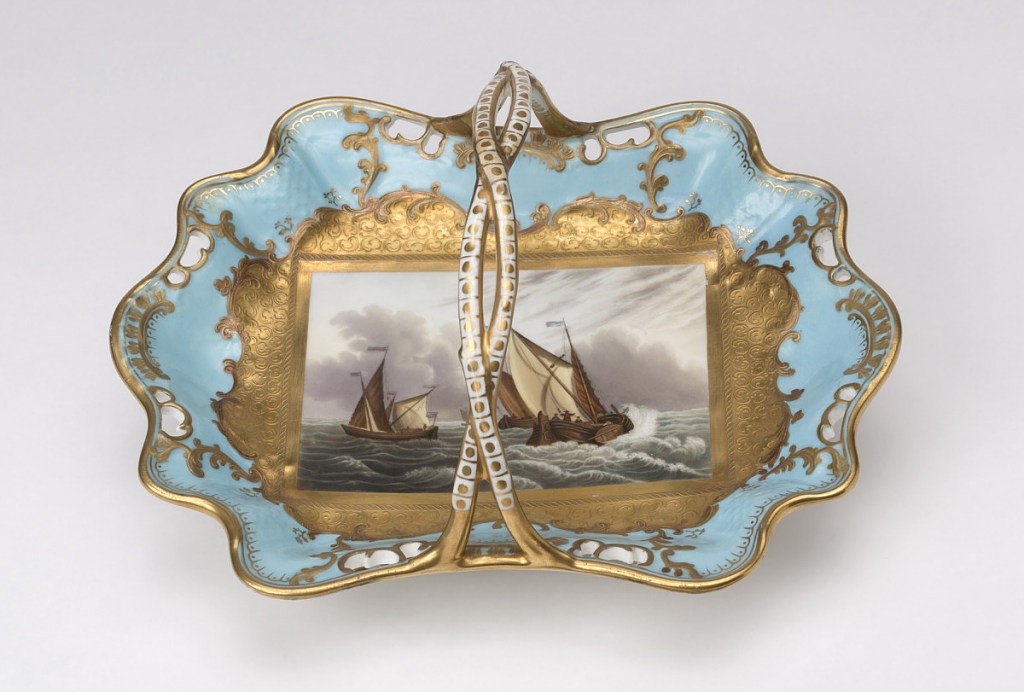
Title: Basket-Shaped Dessert Dish with Boat Scene
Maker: John Ridgway, English, ca. 1785 – 1860
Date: ca. 1835
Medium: porcelain, vitreous enamel, gold
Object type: dish
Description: Pair of shallow, pale blue dishes, roughly rectangular with wavy, pierced edges and twisted, c-shaped handle in center; each dish resting on six feet.  A different, detailed marine painting surrounded by heavy gilding on each dish.